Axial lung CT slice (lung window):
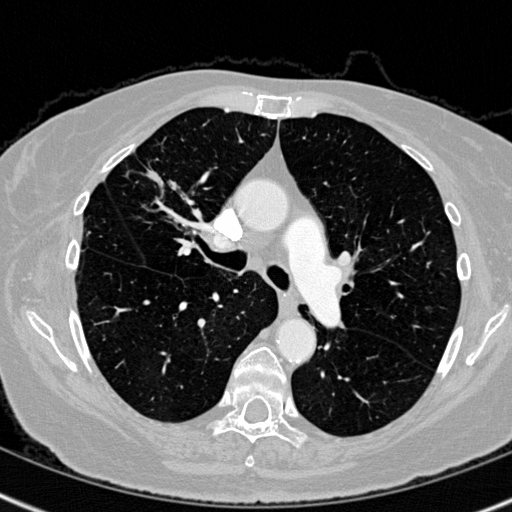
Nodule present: no